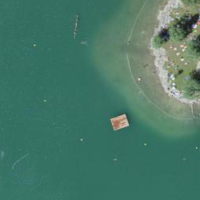
EUNIS habitat code: 14
Species observed at this site:
Fulica atra